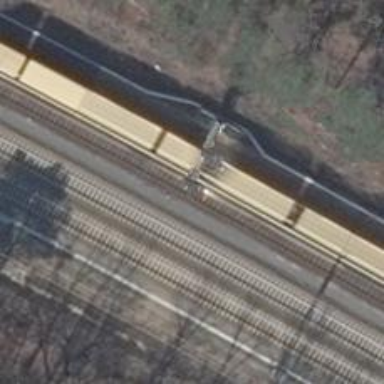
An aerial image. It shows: Railway signal.